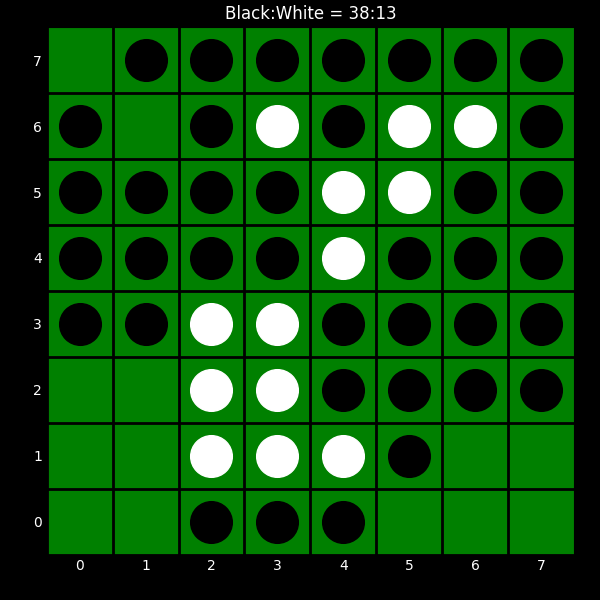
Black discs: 38
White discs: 13